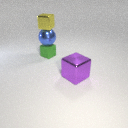
large blue metal sphere below small yellow metal cube